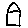
Label: house